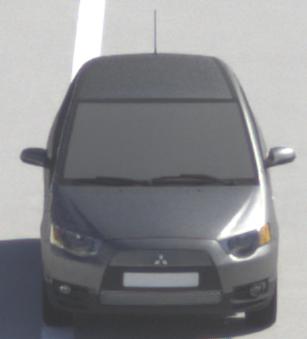
Make: Mitsubishi
Model: Colt 1.1
Detailed model: Colt (VI)
Model produced from: 2008/11
Model produced until: 2010/10
Doors: 3
Color: gray
Road condition: dry road
Daytime: morning or afternoon
Contrast: high contrast